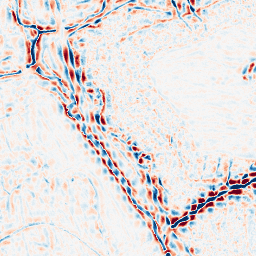
Category: wavelet
Decomposition family: wavelet_biorthogonal
Decomposition parameters: wavelet: bior5.5
level: 3
Upsampling method: quadratic
Upsampling parameters: scale: 2
Upsampling scale: 2